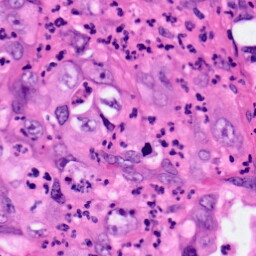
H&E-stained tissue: Pancreatic